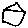
Label: house